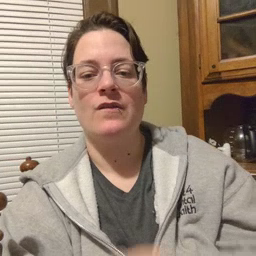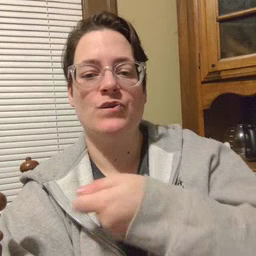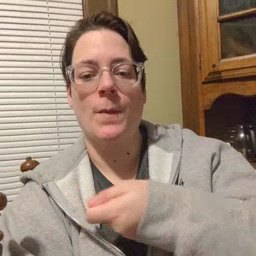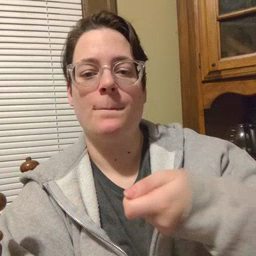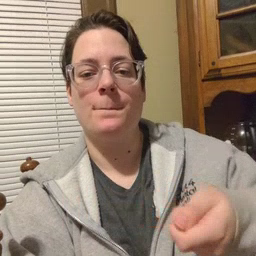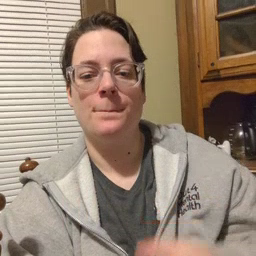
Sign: vacuum